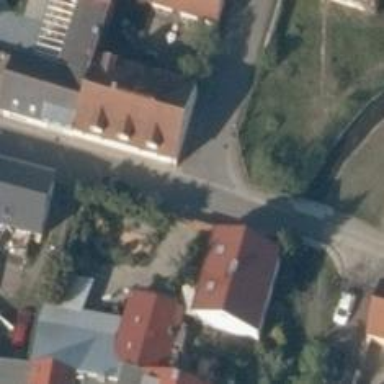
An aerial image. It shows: Living street.